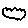
Label: cloud